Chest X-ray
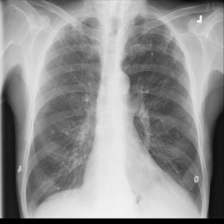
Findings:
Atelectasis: negative
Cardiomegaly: negative
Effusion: negative
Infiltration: negative
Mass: negative
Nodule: negative
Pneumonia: negative
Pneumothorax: negative
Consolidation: negative
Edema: negative
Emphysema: negative
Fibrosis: negative
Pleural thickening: negative
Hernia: negative